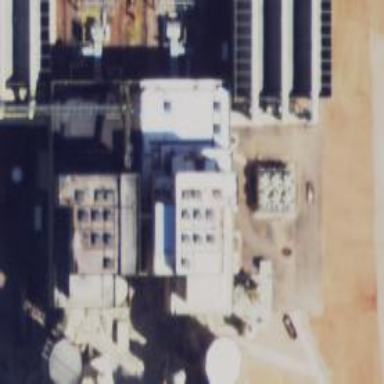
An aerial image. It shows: Generator with steam turbine as its type.